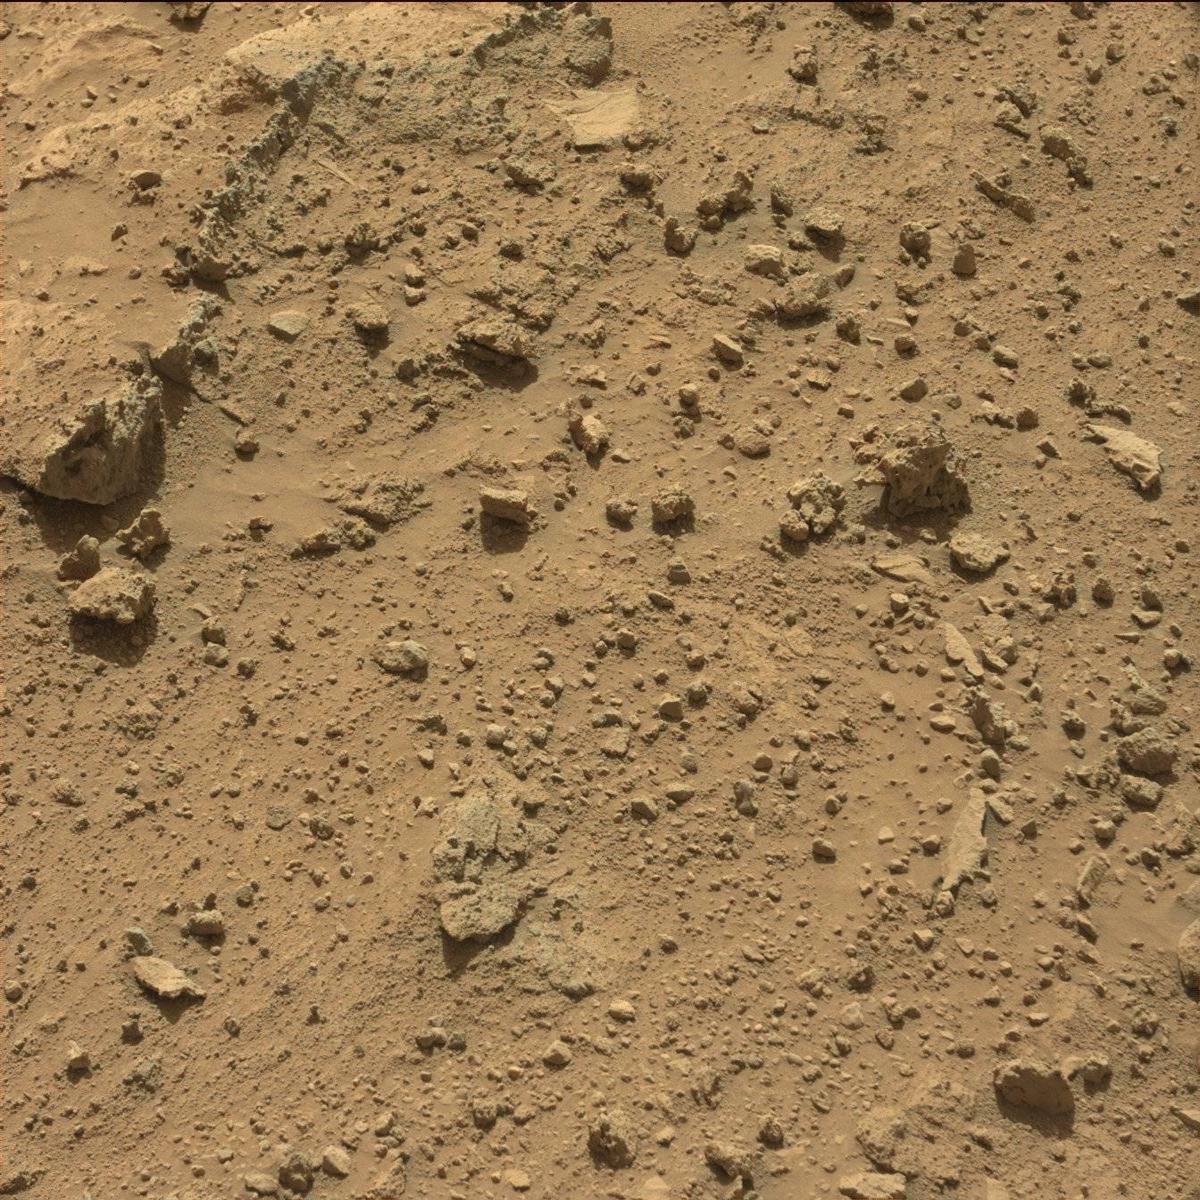
Terrain classes present: Bedrock, Rock, Sand / Soil